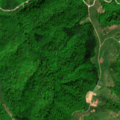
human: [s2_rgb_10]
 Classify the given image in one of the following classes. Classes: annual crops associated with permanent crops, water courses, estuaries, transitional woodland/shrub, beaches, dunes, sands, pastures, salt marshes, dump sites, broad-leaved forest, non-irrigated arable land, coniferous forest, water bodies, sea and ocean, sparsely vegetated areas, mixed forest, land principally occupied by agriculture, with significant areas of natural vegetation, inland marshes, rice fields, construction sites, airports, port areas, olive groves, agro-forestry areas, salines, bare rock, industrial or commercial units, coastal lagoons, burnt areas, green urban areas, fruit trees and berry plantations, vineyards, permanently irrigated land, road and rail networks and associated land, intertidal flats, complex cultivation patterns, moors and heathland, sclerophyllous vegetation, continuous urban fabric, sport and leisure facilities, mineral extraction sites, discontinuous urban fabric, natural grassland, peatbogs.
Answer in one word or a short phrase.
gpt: land principally occupied by agriculture, with significant areas of natural vegetation, broad-leaved forest, transitional woodland/shrub